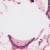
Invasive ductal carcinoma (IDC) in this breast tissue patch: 0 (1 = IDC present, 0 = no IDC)